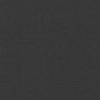
Label: dusty